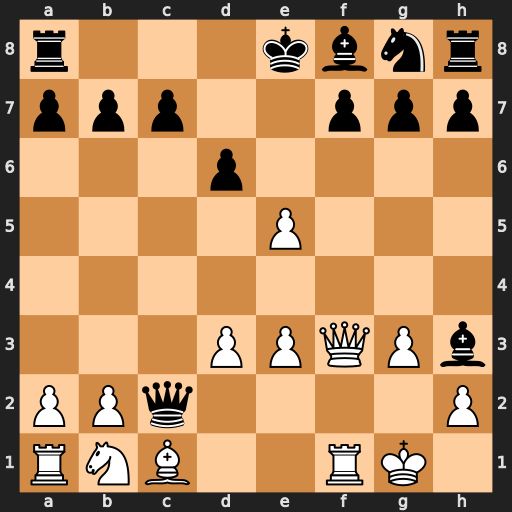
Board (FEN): r3kbnr/ppp2ppp/3p4/4P3/8/3PPQPb/PPq4P/RNB2RK1
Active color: w
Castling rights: kq
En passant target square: -
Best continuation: Qxf7+ Kd8 Qxf8+ Kd7 e6+ Kc6 Qf3+